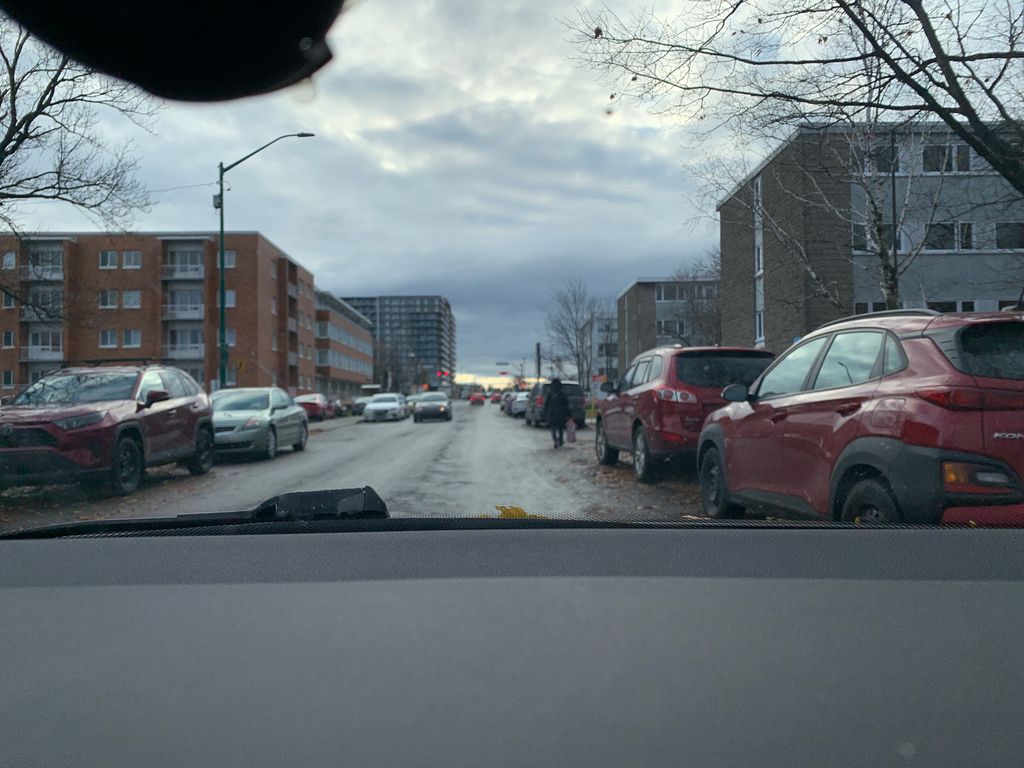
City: quebec_city